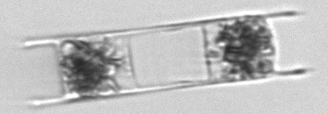
Label: Hemiaulus